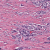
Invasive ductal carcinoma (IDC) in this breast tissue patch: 1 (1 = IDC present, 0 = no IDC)